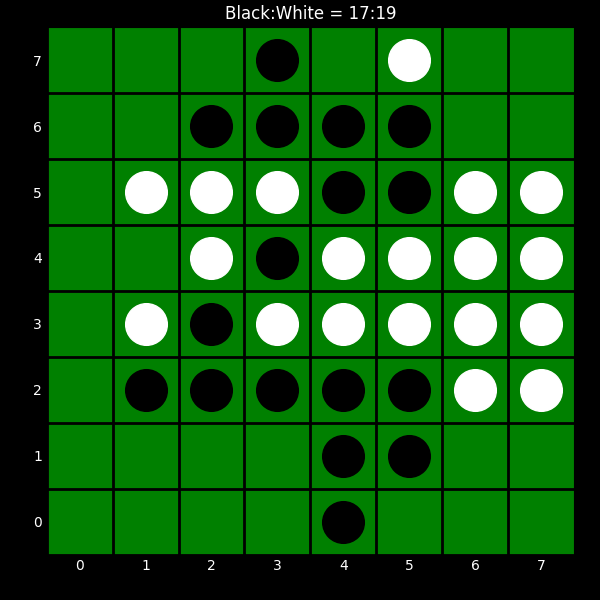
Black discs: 17
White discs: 19